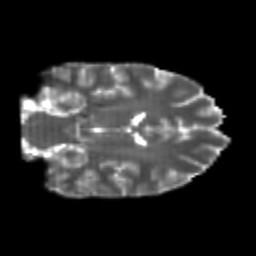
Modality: T2w
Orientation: coronal
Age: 24
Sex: female
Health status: healthy
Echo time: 0.074 s